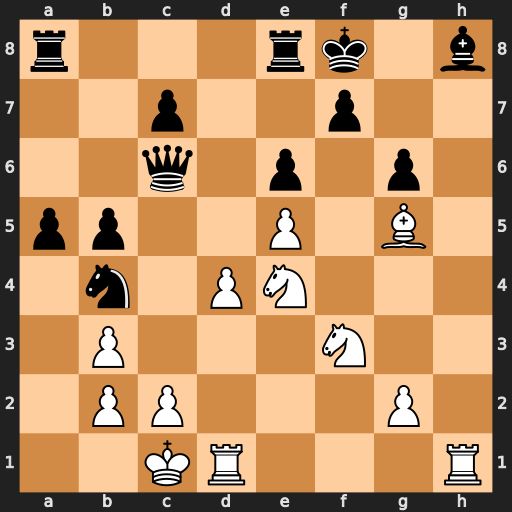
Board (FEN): r3rk1b/2p2p2/2q1p1p1/pp2P1B1/1n1PN3/1P3N2/1PP3P1/2KR3R
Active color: w
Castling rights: -
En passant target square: -
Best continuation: Rxh8+ Kg7 Bf6#